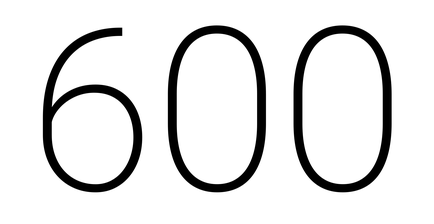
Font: Roboto_ExtraLight